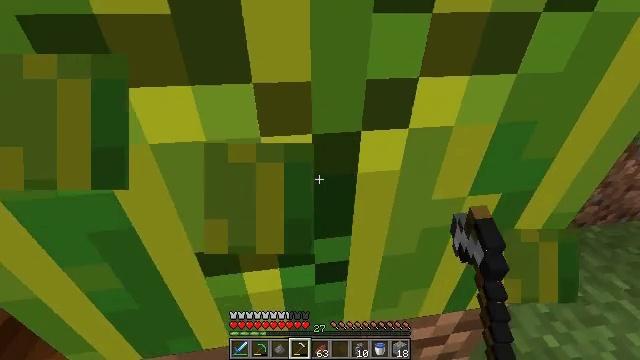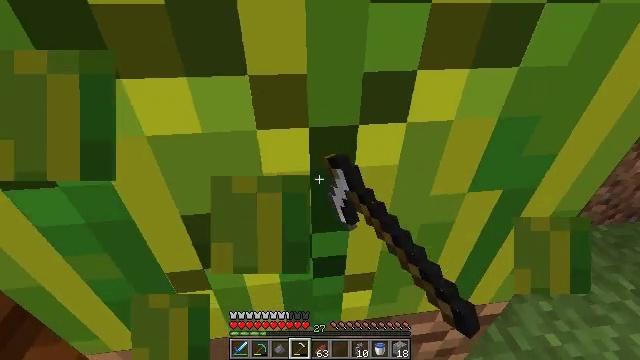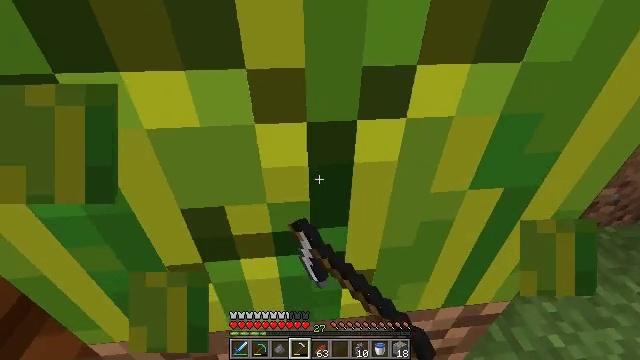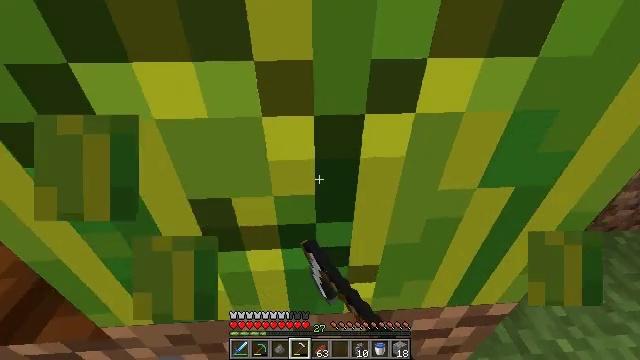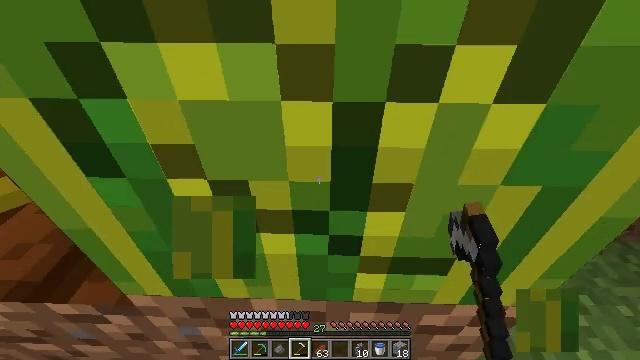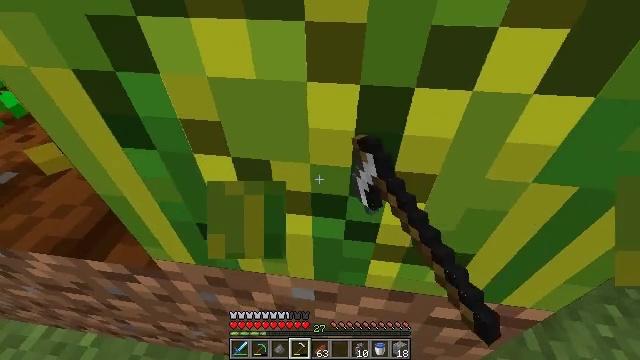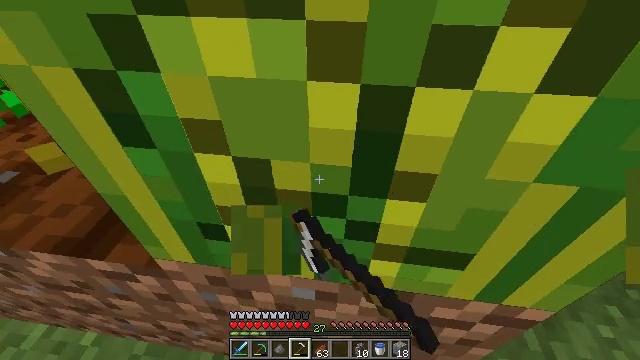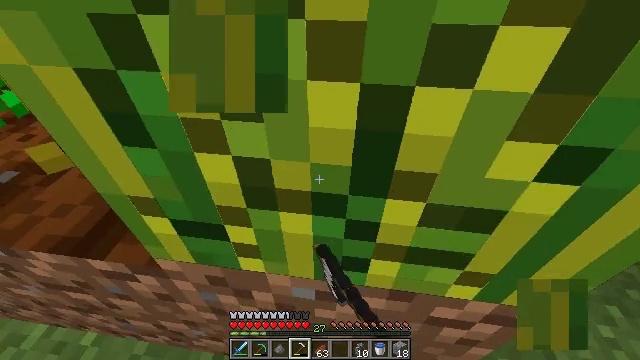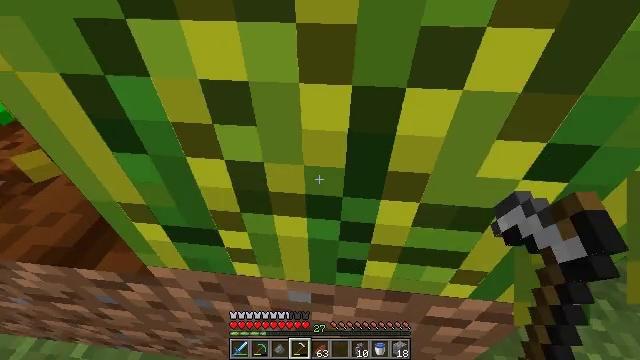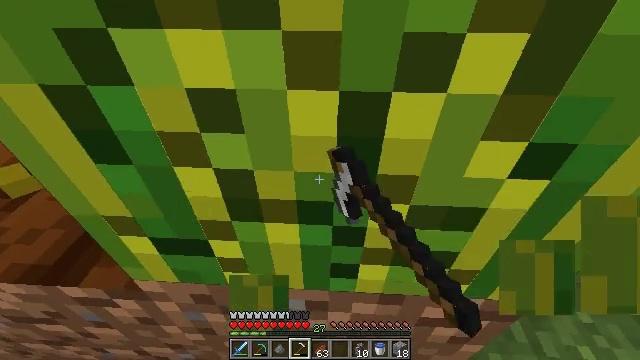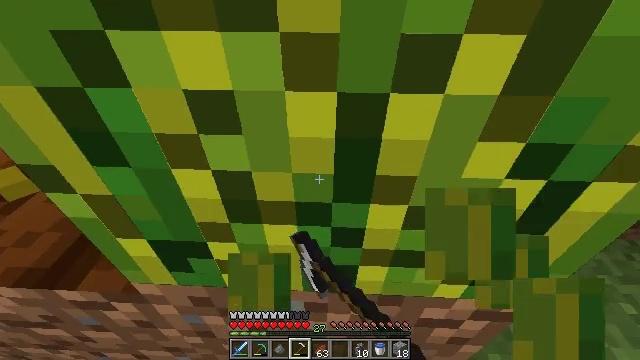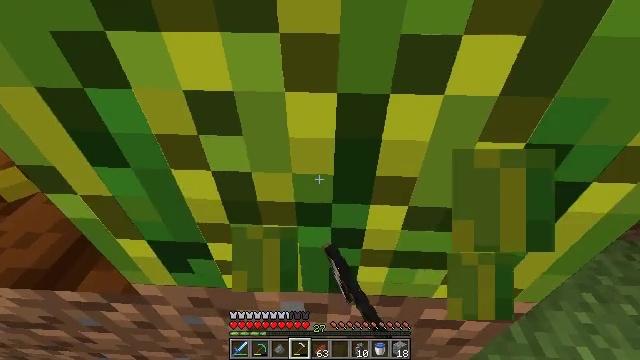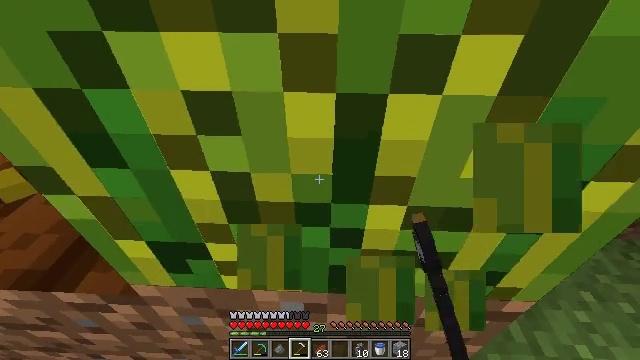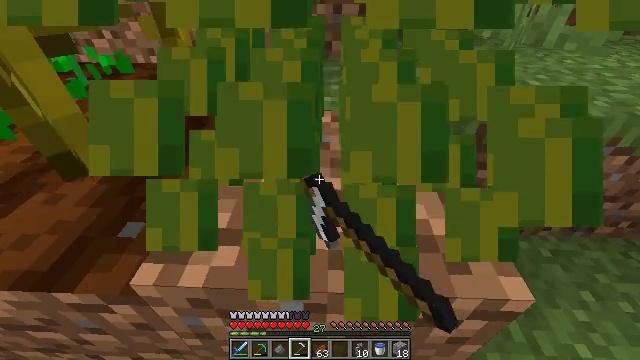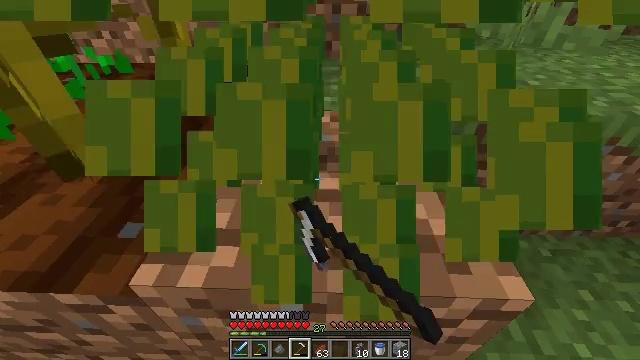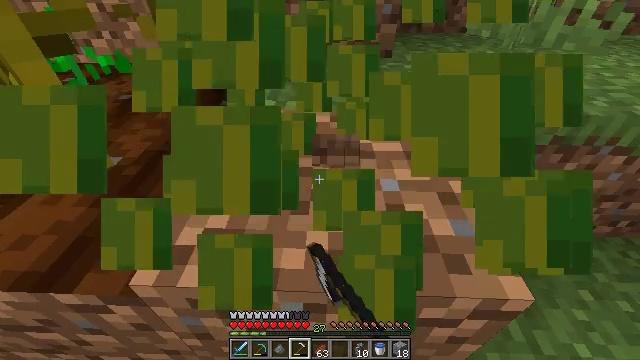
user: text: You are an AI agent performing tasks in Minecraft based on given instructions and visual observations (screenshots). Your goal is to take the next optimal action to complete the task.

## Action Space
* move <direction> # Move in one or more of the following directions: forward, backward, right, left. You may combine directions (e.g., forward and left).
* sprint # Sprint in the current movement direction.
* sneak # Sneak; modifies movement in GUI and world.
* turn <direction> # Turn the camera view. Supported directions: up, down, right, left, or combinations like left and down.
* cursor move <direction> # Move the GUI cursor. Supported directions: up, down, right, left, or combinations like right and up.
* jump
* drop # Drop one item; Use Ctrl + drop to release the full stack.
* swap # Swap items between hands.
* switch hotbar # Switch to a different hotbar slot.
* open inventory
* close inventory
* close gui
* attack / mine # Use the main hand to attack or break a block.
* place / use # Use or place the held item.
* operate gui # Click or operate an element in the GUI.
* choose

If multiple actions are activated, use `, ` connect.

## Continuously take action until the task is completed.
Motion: motion action
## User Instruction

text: Use right equipment to gather melon.
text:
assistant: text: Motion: turn left and down, attack / mine
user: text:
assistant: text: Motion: turn left, attack / mine
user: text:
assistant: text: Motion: turn left and down, attack / mine
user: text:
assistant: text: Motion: turn left and down, attack / mine
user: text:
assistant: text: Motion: turn left and down, attack / mine
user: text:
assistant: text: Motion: attack / mine
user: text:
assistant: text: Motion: attack / mine
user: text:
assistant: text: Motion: turn right, attack / mine
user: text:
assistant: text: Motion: turn right and up, attack / mine
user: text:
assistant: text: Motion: attack / mine
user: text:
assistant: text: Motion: attack / mine
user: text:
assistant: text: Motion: attack / mine
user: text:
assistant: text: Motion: attack / mine
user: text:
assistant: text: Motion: attack / mine
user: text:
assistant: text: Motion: attack / mine
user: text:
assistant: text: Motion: attack / mine
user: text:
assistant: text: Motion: attack / mine
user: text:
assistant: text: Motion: attack / mine